Aerial crown-view tile of a tropical tree (Barro Colorado Island, Panama), acquired 20250317:
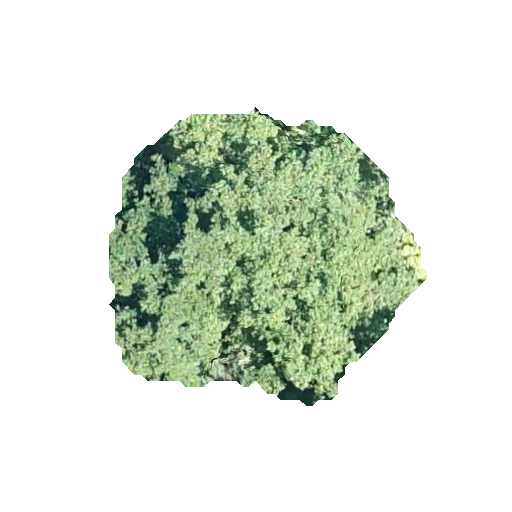
Species: Guapira myrtiflora
GBIF accepted scientific name: Guapira myrtiflora
Crown area: 103.086 m²